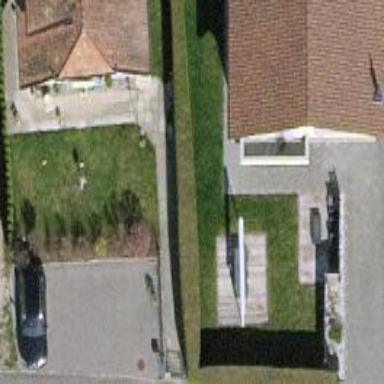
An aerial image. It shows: Detached building with gabled roof.